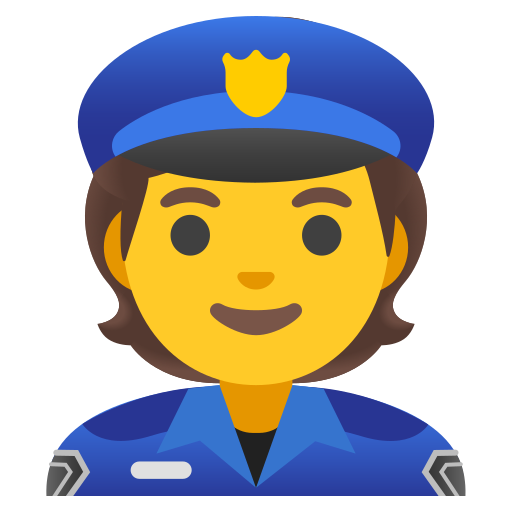
Emoji: 👮